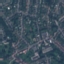
Land use / land cover class: Residential